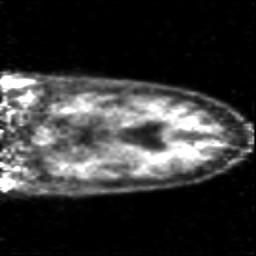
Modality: PET
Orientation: coronal
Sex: male
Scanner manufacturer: siemens